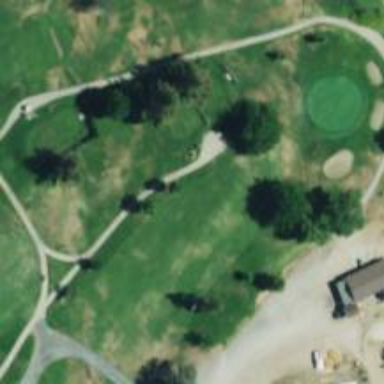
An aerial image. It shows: Golf tee.